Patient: sex F, age 71
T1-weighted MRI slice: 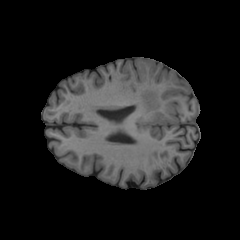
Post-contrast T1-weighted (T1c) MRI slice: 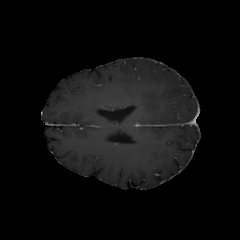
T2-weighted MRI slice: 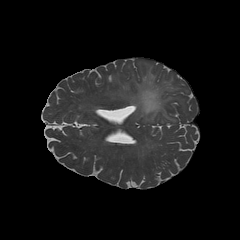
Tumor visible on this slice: yes
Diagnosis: Astrocytoma, IDH-mutant
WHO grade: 2